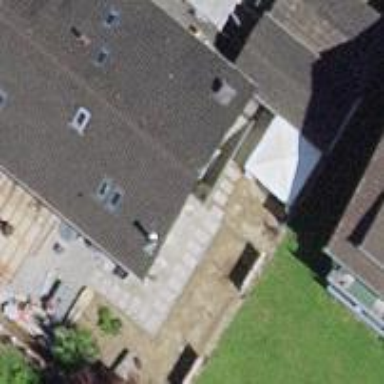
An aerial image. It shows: Detached building with gabled roof.